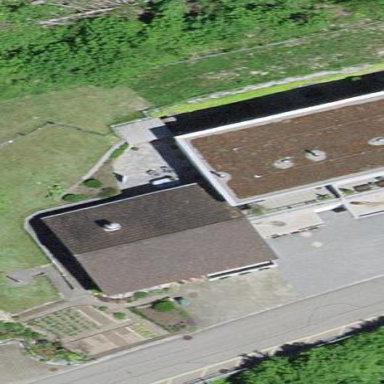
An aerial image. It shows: Terrace building.